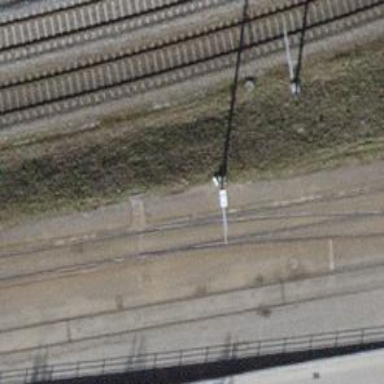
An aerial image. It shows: Railway switch.